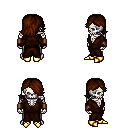
a pixel art fantasy rpg character, male body template, skeleton, brown robe, teal pants, brown swoop hairstyle, leather bracers, gold boots, four views (front, back, left, right), 2x2 character sprite sheet, small pixel art, hard edges, no anti-aliasing